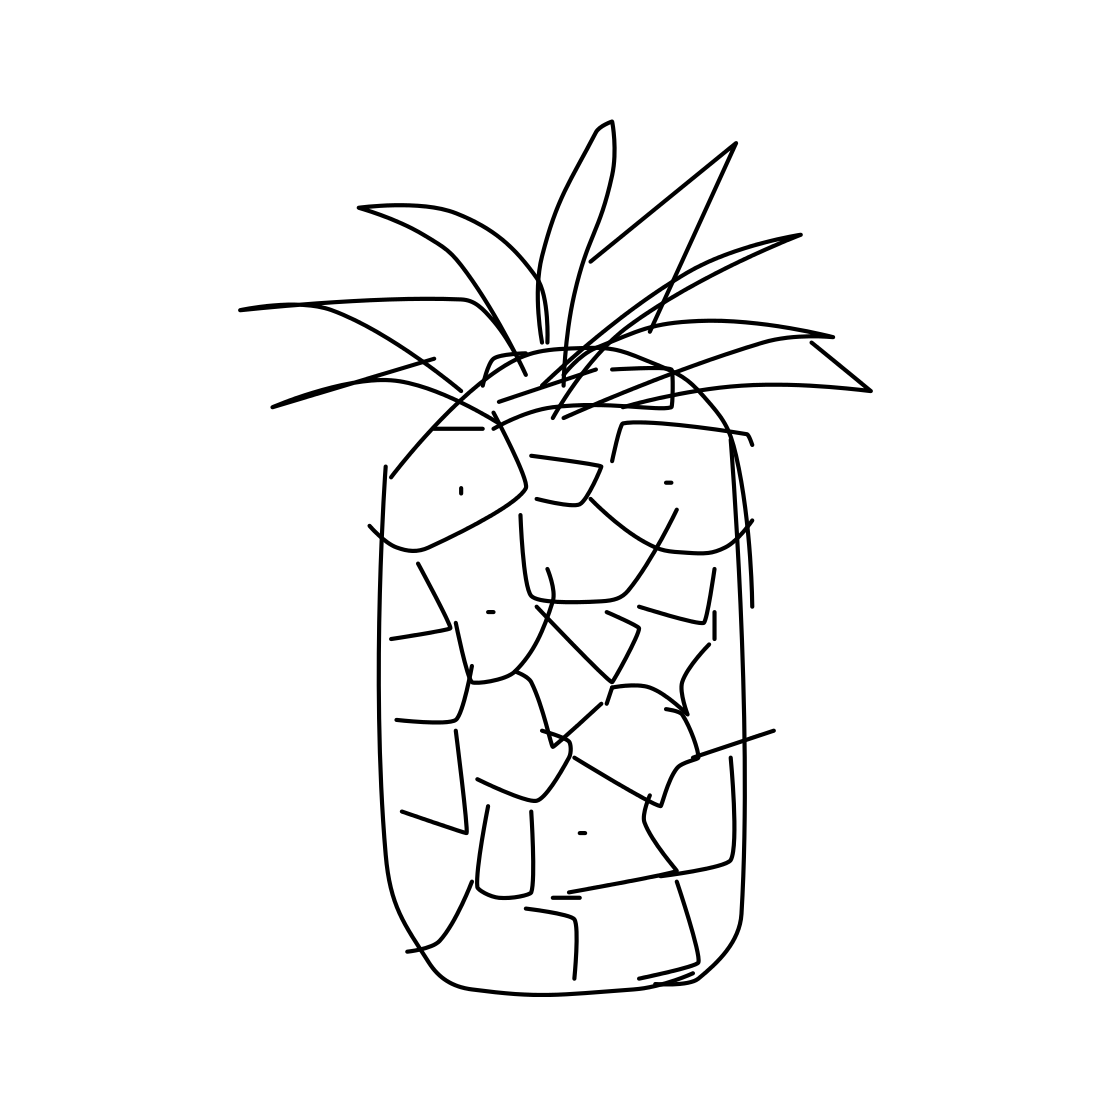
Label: pineapple